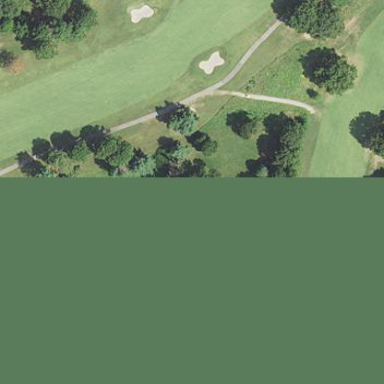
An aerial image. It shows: Grassy area designated as golf fairway.